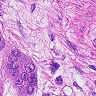
Metastatic tissue present: yes